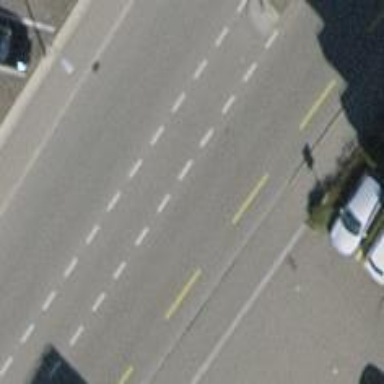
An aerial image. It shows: Residential road with asphalt surface. It has separate sidewalks on both sides and designated cycle lanes on both sides as well.